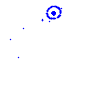
Particle: electron